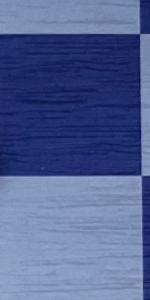
Label: Empty